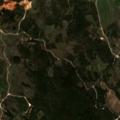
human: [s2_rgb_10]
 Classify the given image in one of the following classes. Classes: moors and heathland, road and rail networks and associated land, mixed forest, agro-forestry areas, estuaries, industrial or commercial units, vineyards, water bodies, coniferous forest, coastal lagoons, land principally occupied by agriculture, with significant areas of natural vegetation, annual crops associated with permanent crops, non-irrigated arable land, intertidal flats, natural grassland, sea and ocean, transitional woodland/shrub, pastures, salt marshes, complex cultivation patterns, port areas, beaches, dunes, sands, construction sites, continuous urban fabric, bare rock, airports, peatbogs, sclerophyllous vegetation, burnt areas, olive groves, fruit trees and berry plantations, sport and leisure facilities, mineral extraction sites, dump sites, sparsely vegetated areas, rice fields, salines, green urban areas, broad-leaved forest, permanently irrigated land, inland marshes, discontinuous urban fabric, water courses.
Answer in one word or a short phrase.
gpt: olive groves, land principally occupied by agriculture, with significant areas of natural vegetation, sclerophyllous vegetation